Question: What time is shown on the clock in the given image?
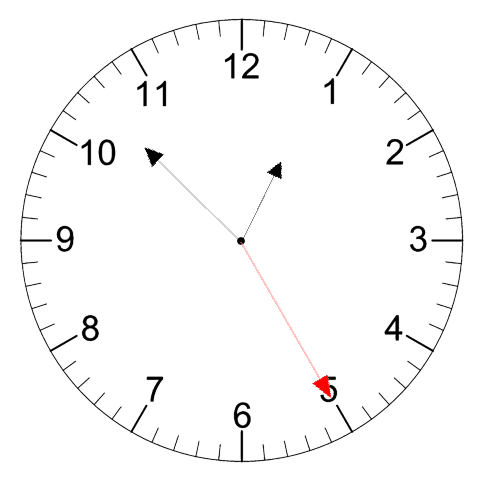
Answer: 12:52:25